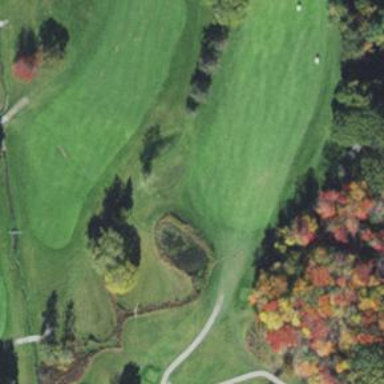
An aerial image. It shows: Grassy area designated as golf fairway.